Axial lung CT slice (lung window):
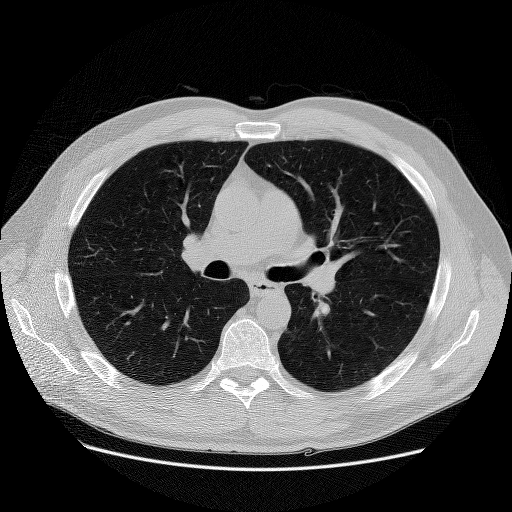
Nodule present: no